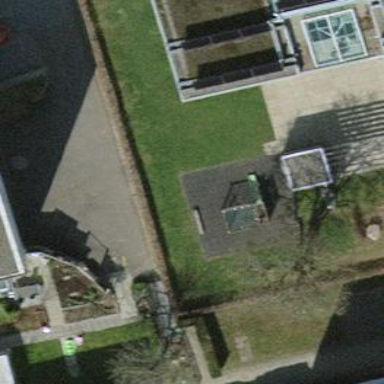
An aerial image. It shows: Playground area for leisure land.